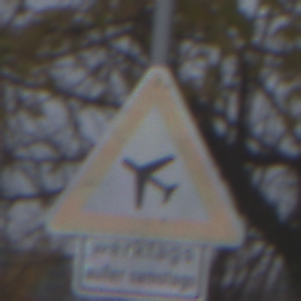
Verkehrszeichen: FlugbetriebRechts
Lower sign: ZeitangabenMitBeschraenkungAufWochentage7
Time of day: MorningAfternoon
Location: Outdoor (Nature)
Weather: Overcast
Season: NotSpecified
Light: Natural